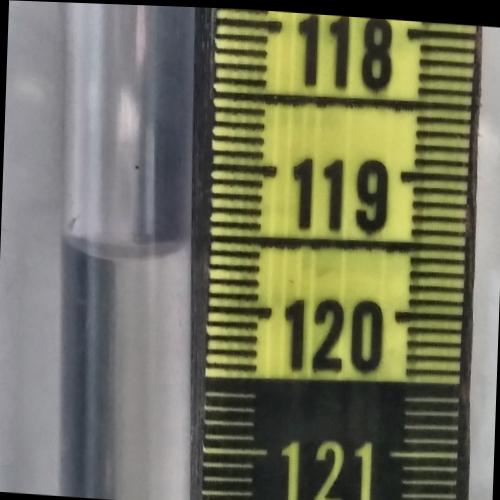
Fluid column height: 119.7 cm